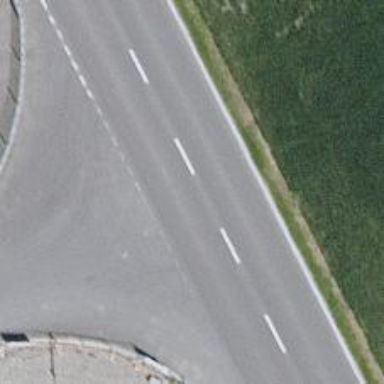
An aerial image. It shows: Tertiary road.